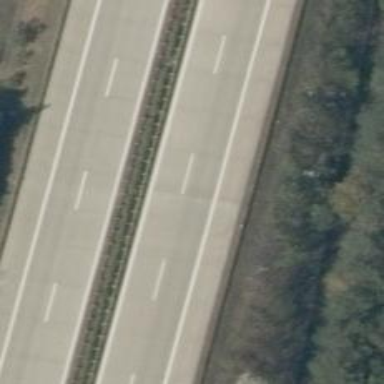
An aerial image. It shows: Concrete motorway.